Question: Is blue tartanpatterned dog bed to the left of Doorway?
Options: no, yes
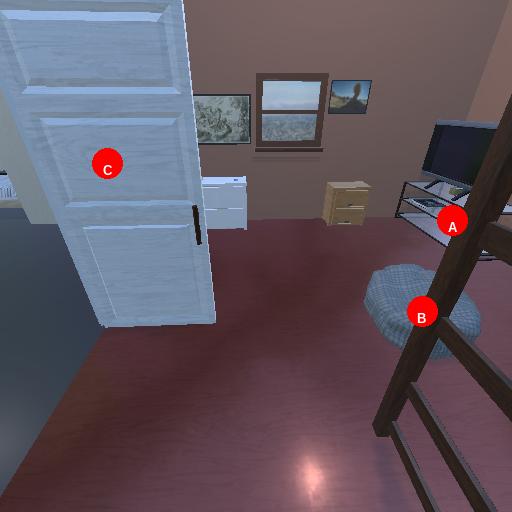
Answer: no